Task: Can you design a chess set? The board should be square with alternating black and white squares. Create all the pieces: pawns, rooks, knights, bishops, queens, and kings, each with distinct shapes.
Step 2678:
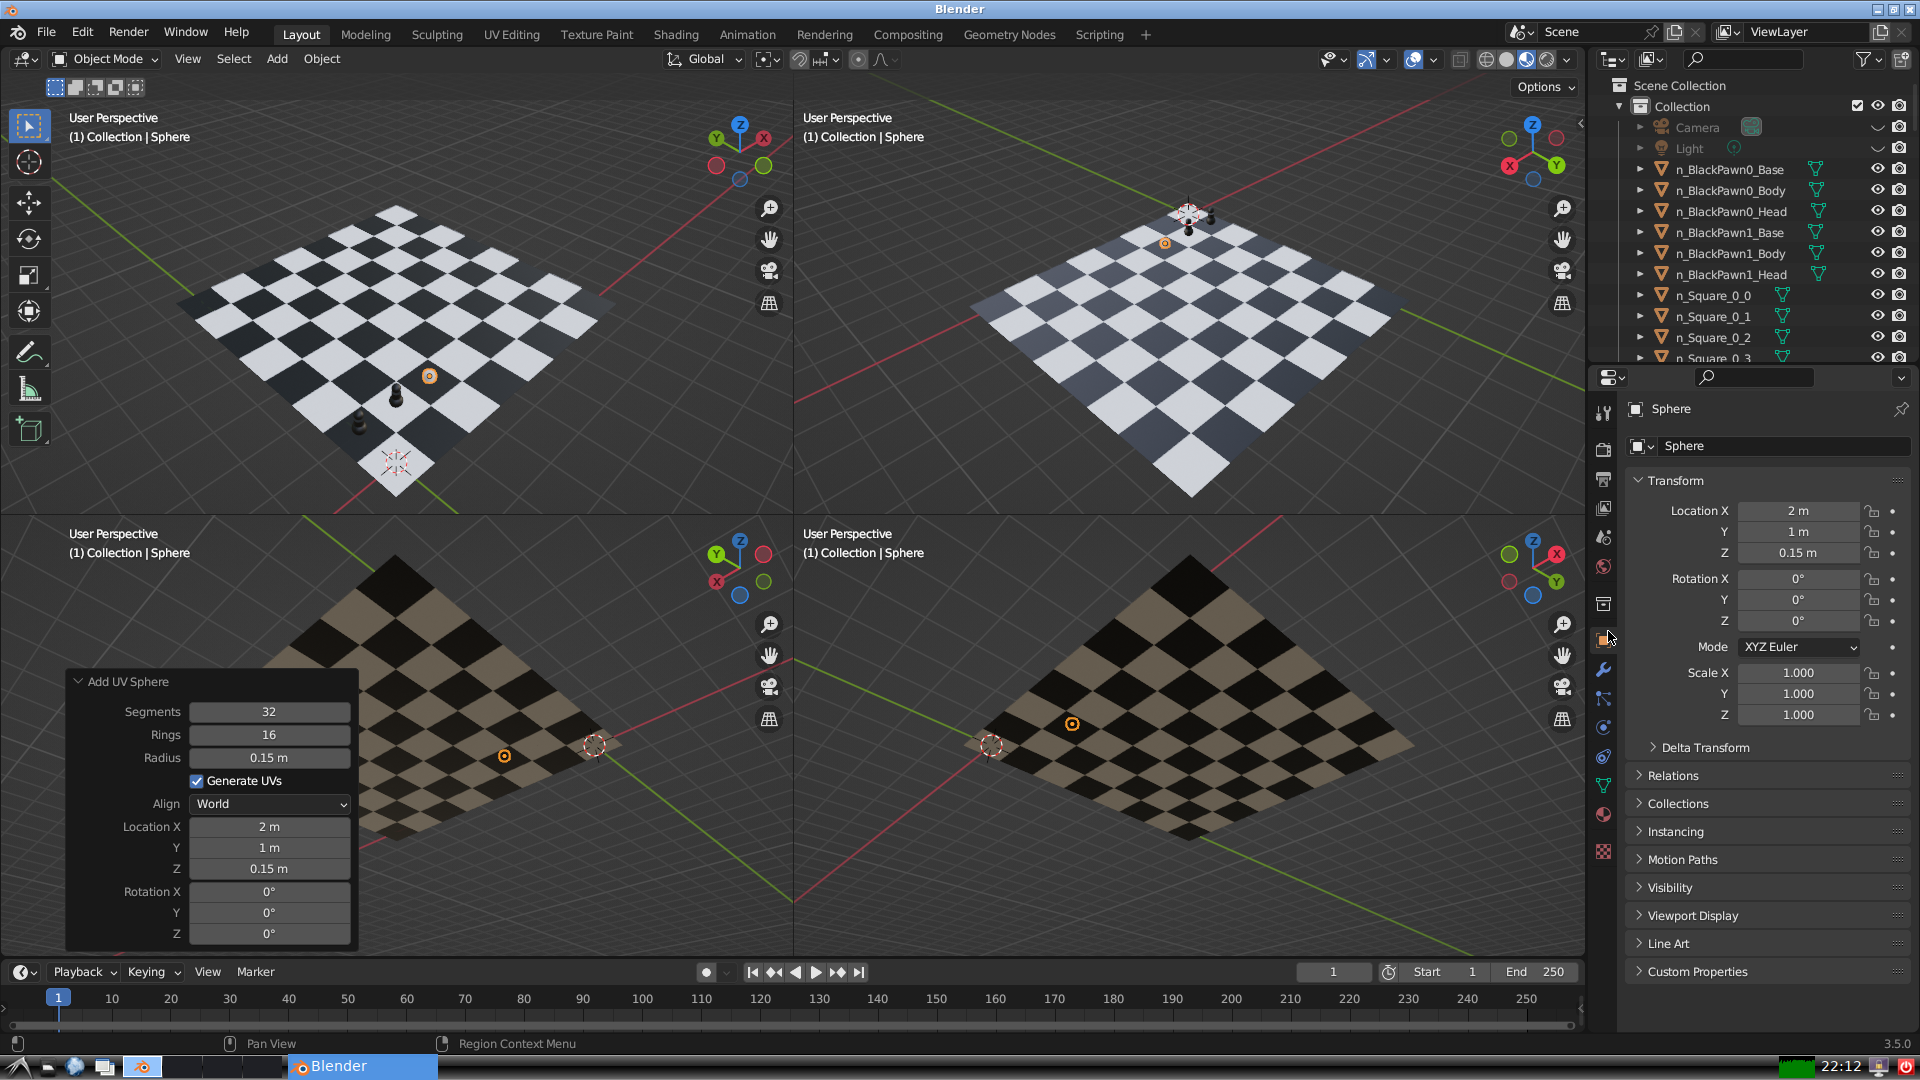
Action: {"mouse_move": [1732, 445]}